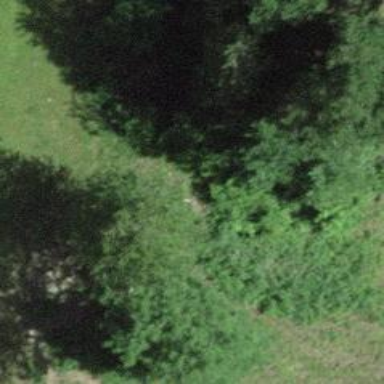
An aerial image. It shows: Single tag "natural: tree."